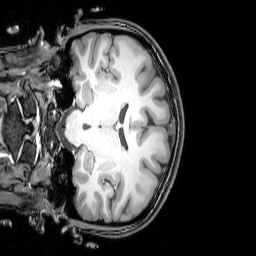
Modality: T1w
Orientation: coronal
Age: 26
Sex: female
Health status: healthy
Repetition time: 0.081 s
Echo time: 0.037 s